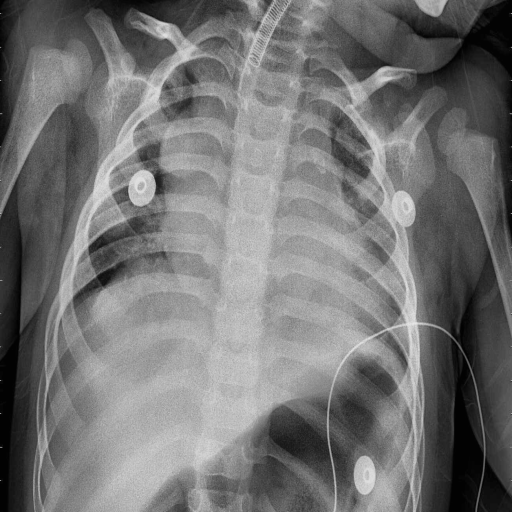
Finding: PNEUMONIA